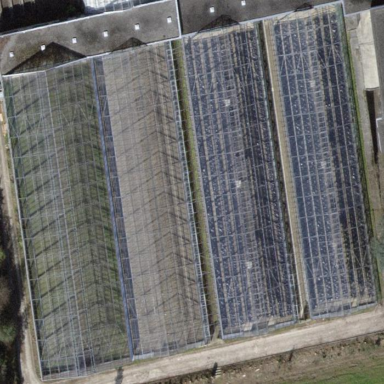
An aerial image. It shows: Greenhouse.